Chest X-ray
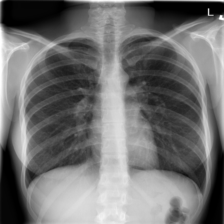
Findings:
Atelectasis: negative
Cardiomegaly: negative
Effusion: negative
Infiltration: negative
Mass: negative
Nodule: negative
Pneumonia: negative
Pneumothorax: negative
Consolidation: negative
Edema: negative
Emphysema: negative
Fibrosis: negative
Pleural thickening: negative
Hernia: negative